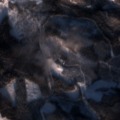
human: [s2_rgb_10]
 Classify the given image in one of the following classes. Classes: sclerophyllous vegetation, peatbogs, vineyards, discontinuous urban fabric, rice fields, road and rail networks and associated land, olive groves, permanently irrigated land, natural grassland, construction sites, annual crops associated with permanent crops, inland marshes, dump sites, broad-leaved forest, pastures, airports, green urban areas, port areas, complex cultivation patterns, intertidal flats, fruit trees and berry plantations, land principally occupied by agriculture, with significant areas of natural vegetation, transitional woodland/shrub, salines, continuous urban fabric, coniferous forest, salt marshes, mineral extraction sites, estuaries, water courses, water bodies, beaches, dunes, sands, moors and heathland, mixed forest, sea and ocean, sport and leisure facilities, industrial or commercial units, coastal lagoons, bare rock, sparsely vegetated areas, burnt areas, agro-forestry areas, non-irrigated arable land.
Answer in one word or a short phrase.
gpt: coniferous forest, mixed forest, transitional woodland/shrub